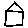
Label: house